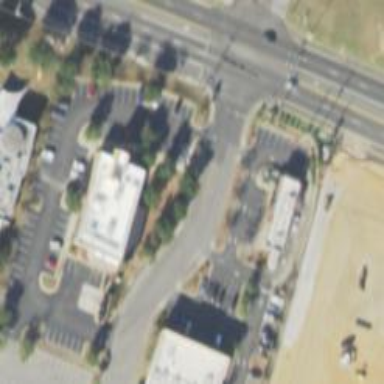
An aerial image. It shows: Parking space is available.